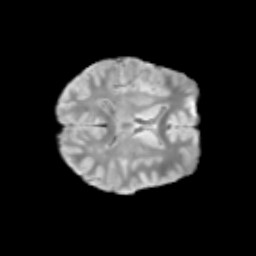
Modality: T2w
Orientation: axial
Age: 11
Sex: female
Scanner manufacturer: siemens
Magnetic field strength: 3 T
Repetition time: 3.8 s
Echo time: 0.07 s